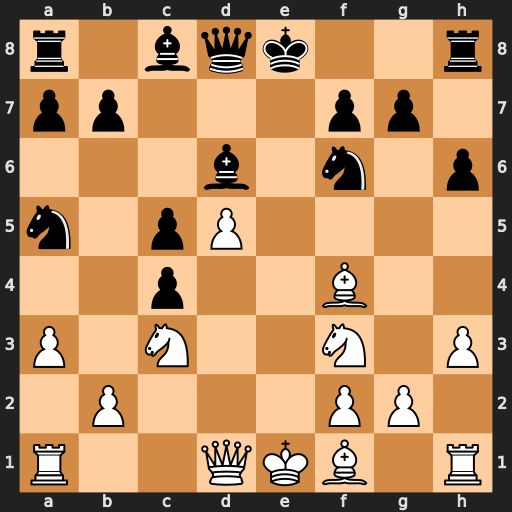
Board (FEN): r1bqk2r/pp3pp1/3b1n1p/n1pP4/2p2B2/P1N2N1P/1P3PP1/R2QKB1R
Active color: w
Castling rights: KQkq
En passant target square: -
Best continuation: Bxd6 Qxd6 Qa4+ Bd7 Qxa5